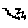
Label: zigzag